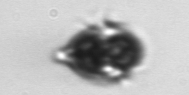
Label: Mesodinium